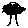
Label: tree